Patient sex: M
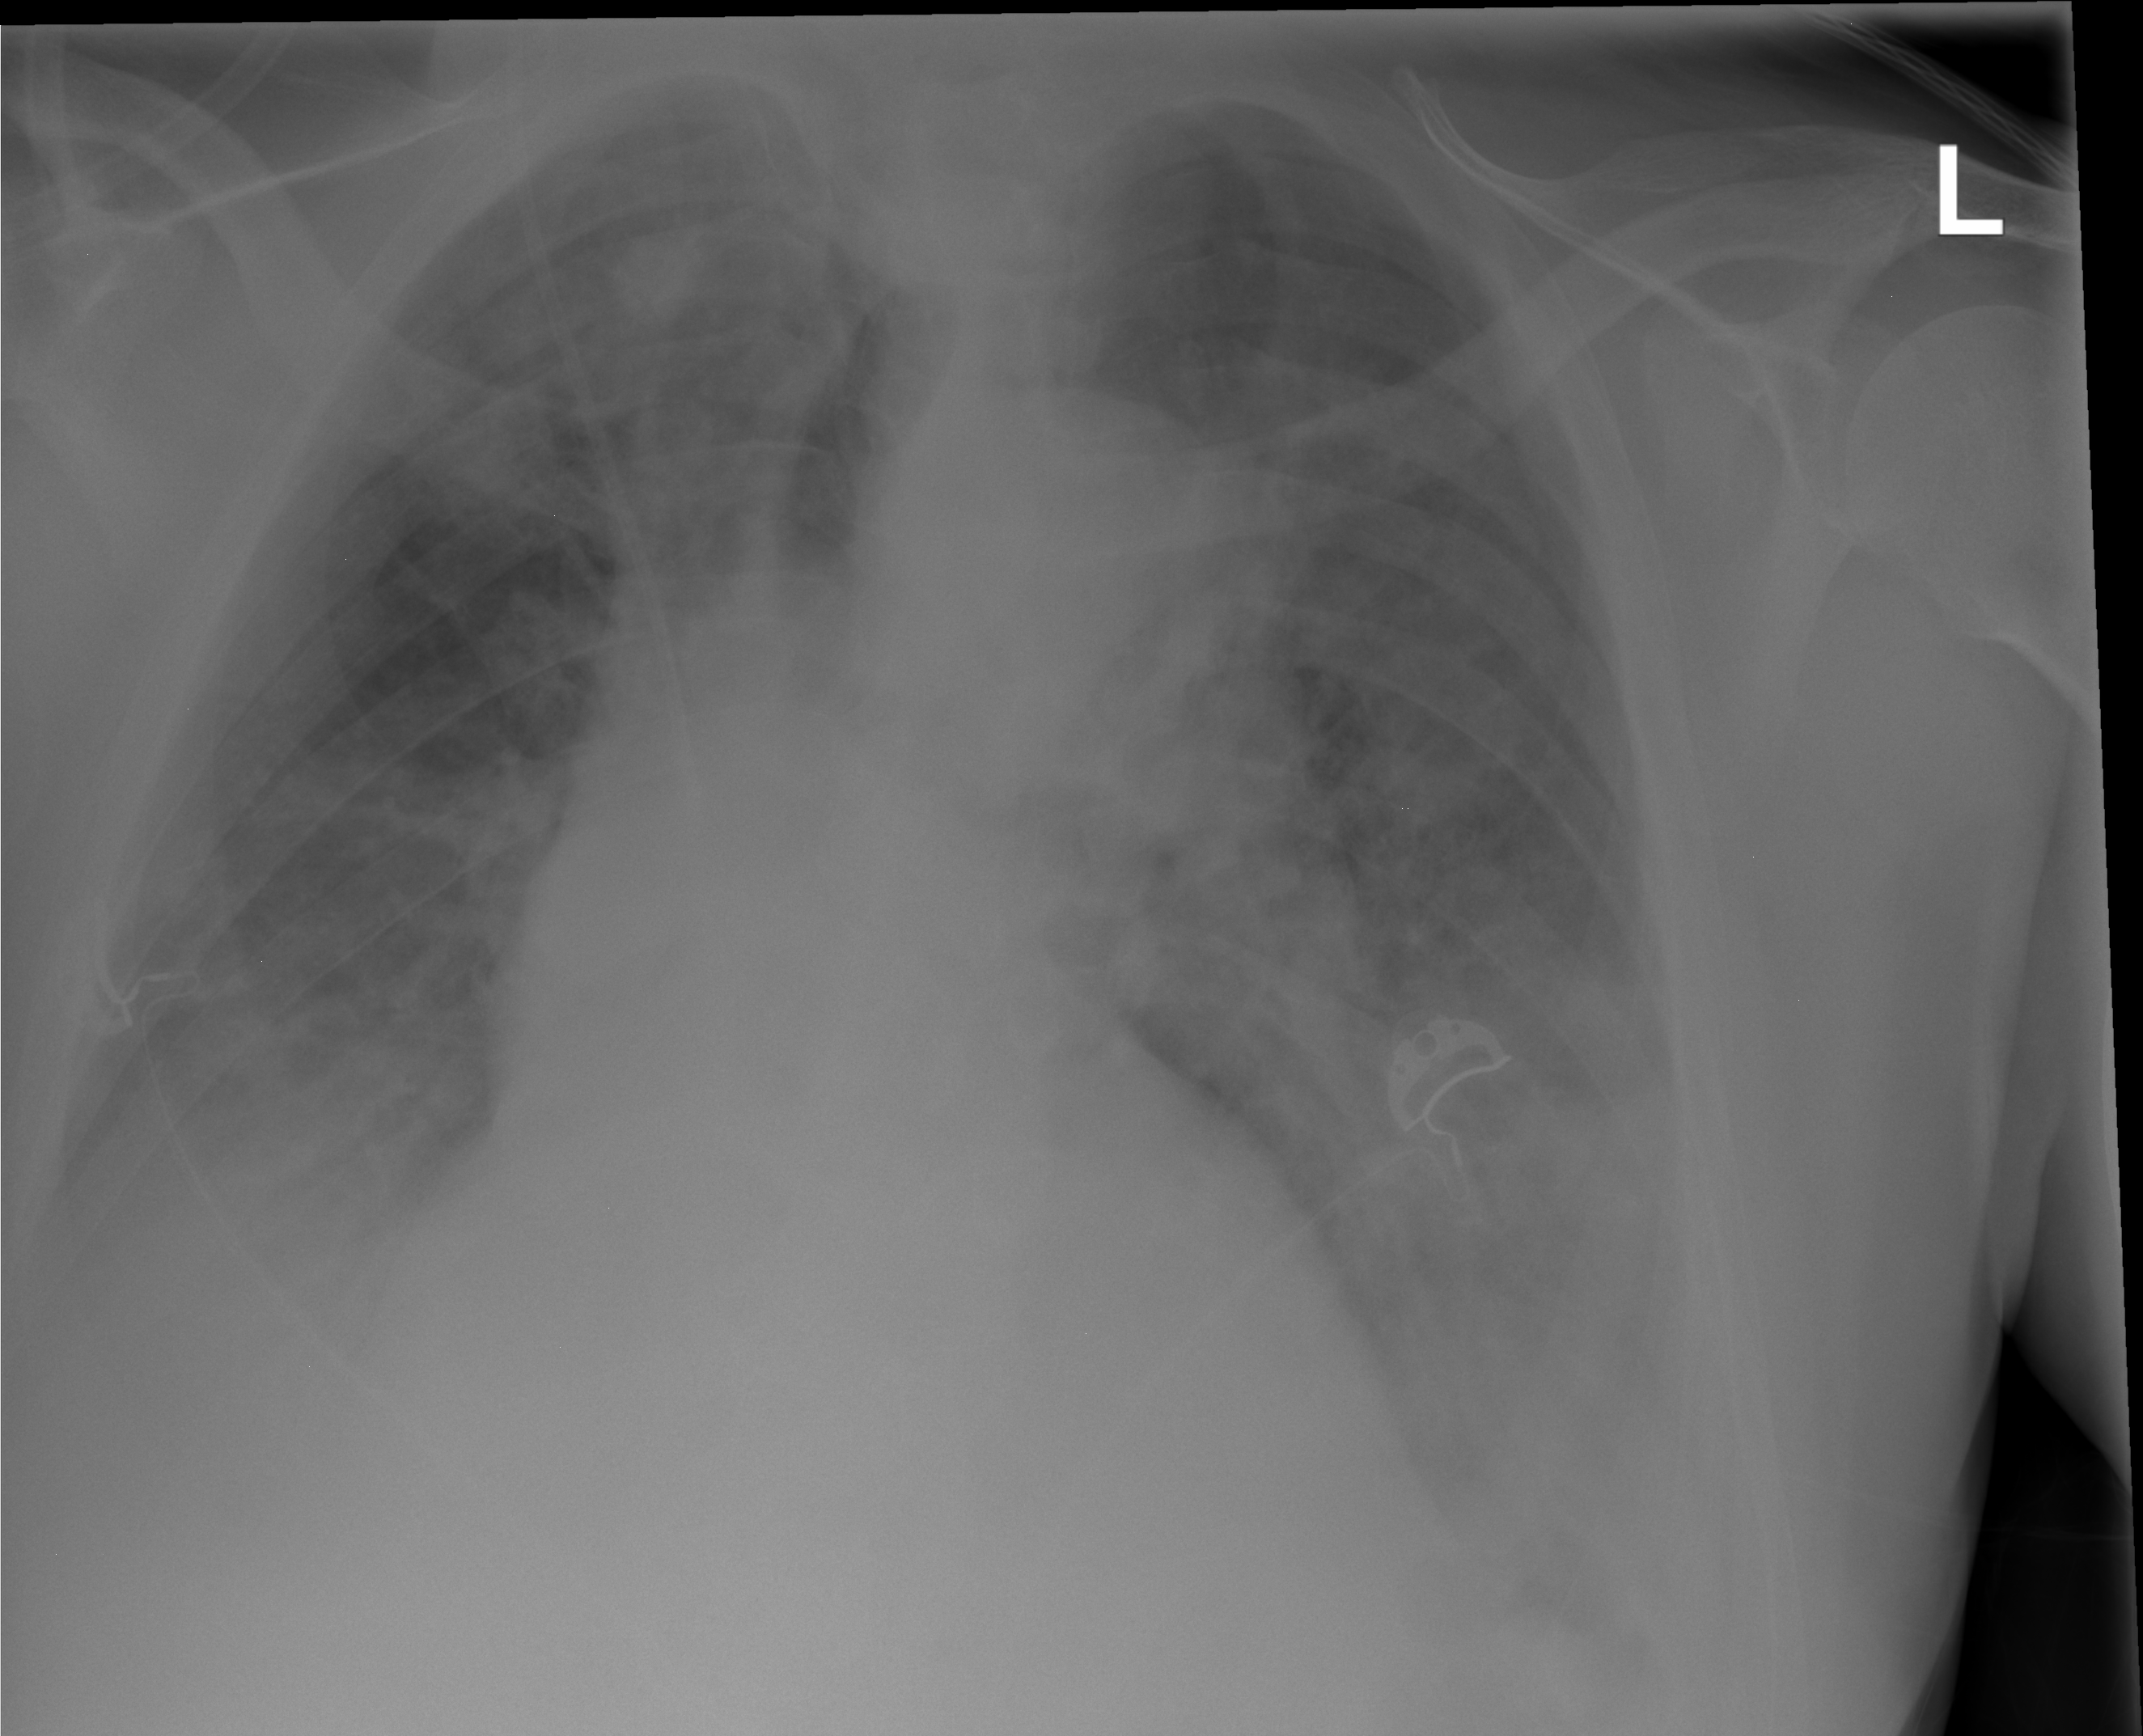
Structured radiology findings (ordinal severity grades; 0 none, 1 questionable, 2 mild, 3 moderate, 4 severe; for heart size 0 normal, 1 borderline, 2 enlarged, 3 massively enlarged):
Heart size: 2
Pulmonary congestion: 2
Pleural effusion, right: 2
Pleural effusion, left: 2
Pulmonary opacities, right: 3
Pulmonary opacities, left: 3
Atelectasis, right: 2
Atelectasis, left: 2